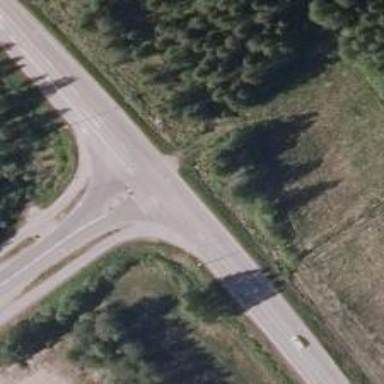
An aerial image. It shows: Asphalt road classified as primary highway.